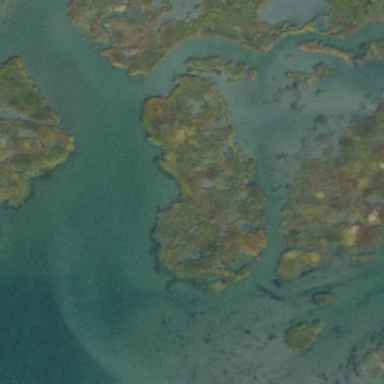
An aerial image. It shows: Islet along the natural coastline.